Question: I have 3 Google Apps Scripts which I'm trying to allow to talk to each other through the library option, but I haven't managed to get it to work. At one point I had 2 linked and it worked, and then I decided to split one script into 2, but now the libraries aren't working and I feel like I'm missing something obvious.

The SendToSlack and EmployeeList libraries are listed in the third script and it looks fine. I've then tried to call these with:
'// this one is in an external JS file'
'google.script.run.withSuccessHandler(populateNamesList).EmployeeList.getNames();'
'// this one is in a GS file as standard'
'SendToSlack.initalise(chan, botName, message, iconEmoji);'
This code worked before. Now when I load the page I get the error:
'''
Uncaught TypeError: Cannot read property 'getNames' of undefined
'''
And when I click a button to activate the second line, I get:
'''
Uncaught at userClicked
'''
I think the code is correct but I've somehow broken the libraries?
Edit: The autocomplete in the online IDE even works. So I'm pretty sure the code is correct. I don't understand why it doesn't work when published.
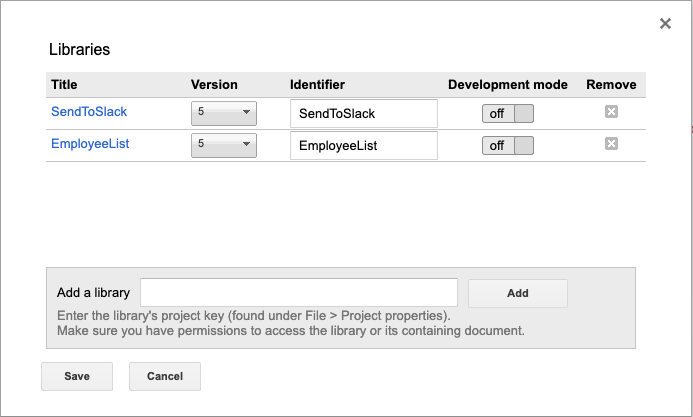
Answer: By using <URL> you can execute any defined in your server-side Apps Script. From the documentation:
> Executes the server-side Apps Script function with the corresponding name.
However, you cannot specify any variable as you are doing. The functions must be declared on the global scope of the script so that they can be ran. In this case, if you want to call the function 'getNames()' accessible through the 'EmployeeList' global object, you should create a global function in your script that encapsulates the call. For instance:
'''
function getEmployeeNames() {
return EmployeeList.getNames();
}
'''
'''
...
<script>
google.script.run.withSuccessHandler(populateNamesList).getEmployeeNames();
</script>
...
'''